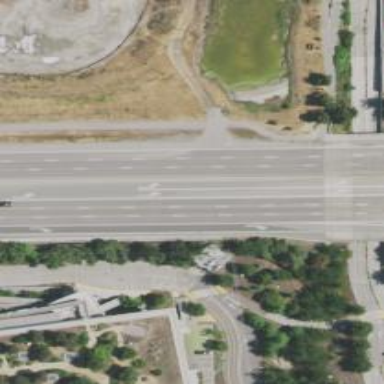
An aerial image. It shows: Trunk highway with expressway features.